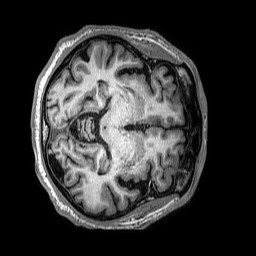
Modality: T1w
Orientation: axial
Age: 66
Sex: male
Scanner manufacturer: philips
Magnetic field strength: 3 T
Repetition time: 0.006609 s
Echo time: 0.00296 s